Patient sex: F
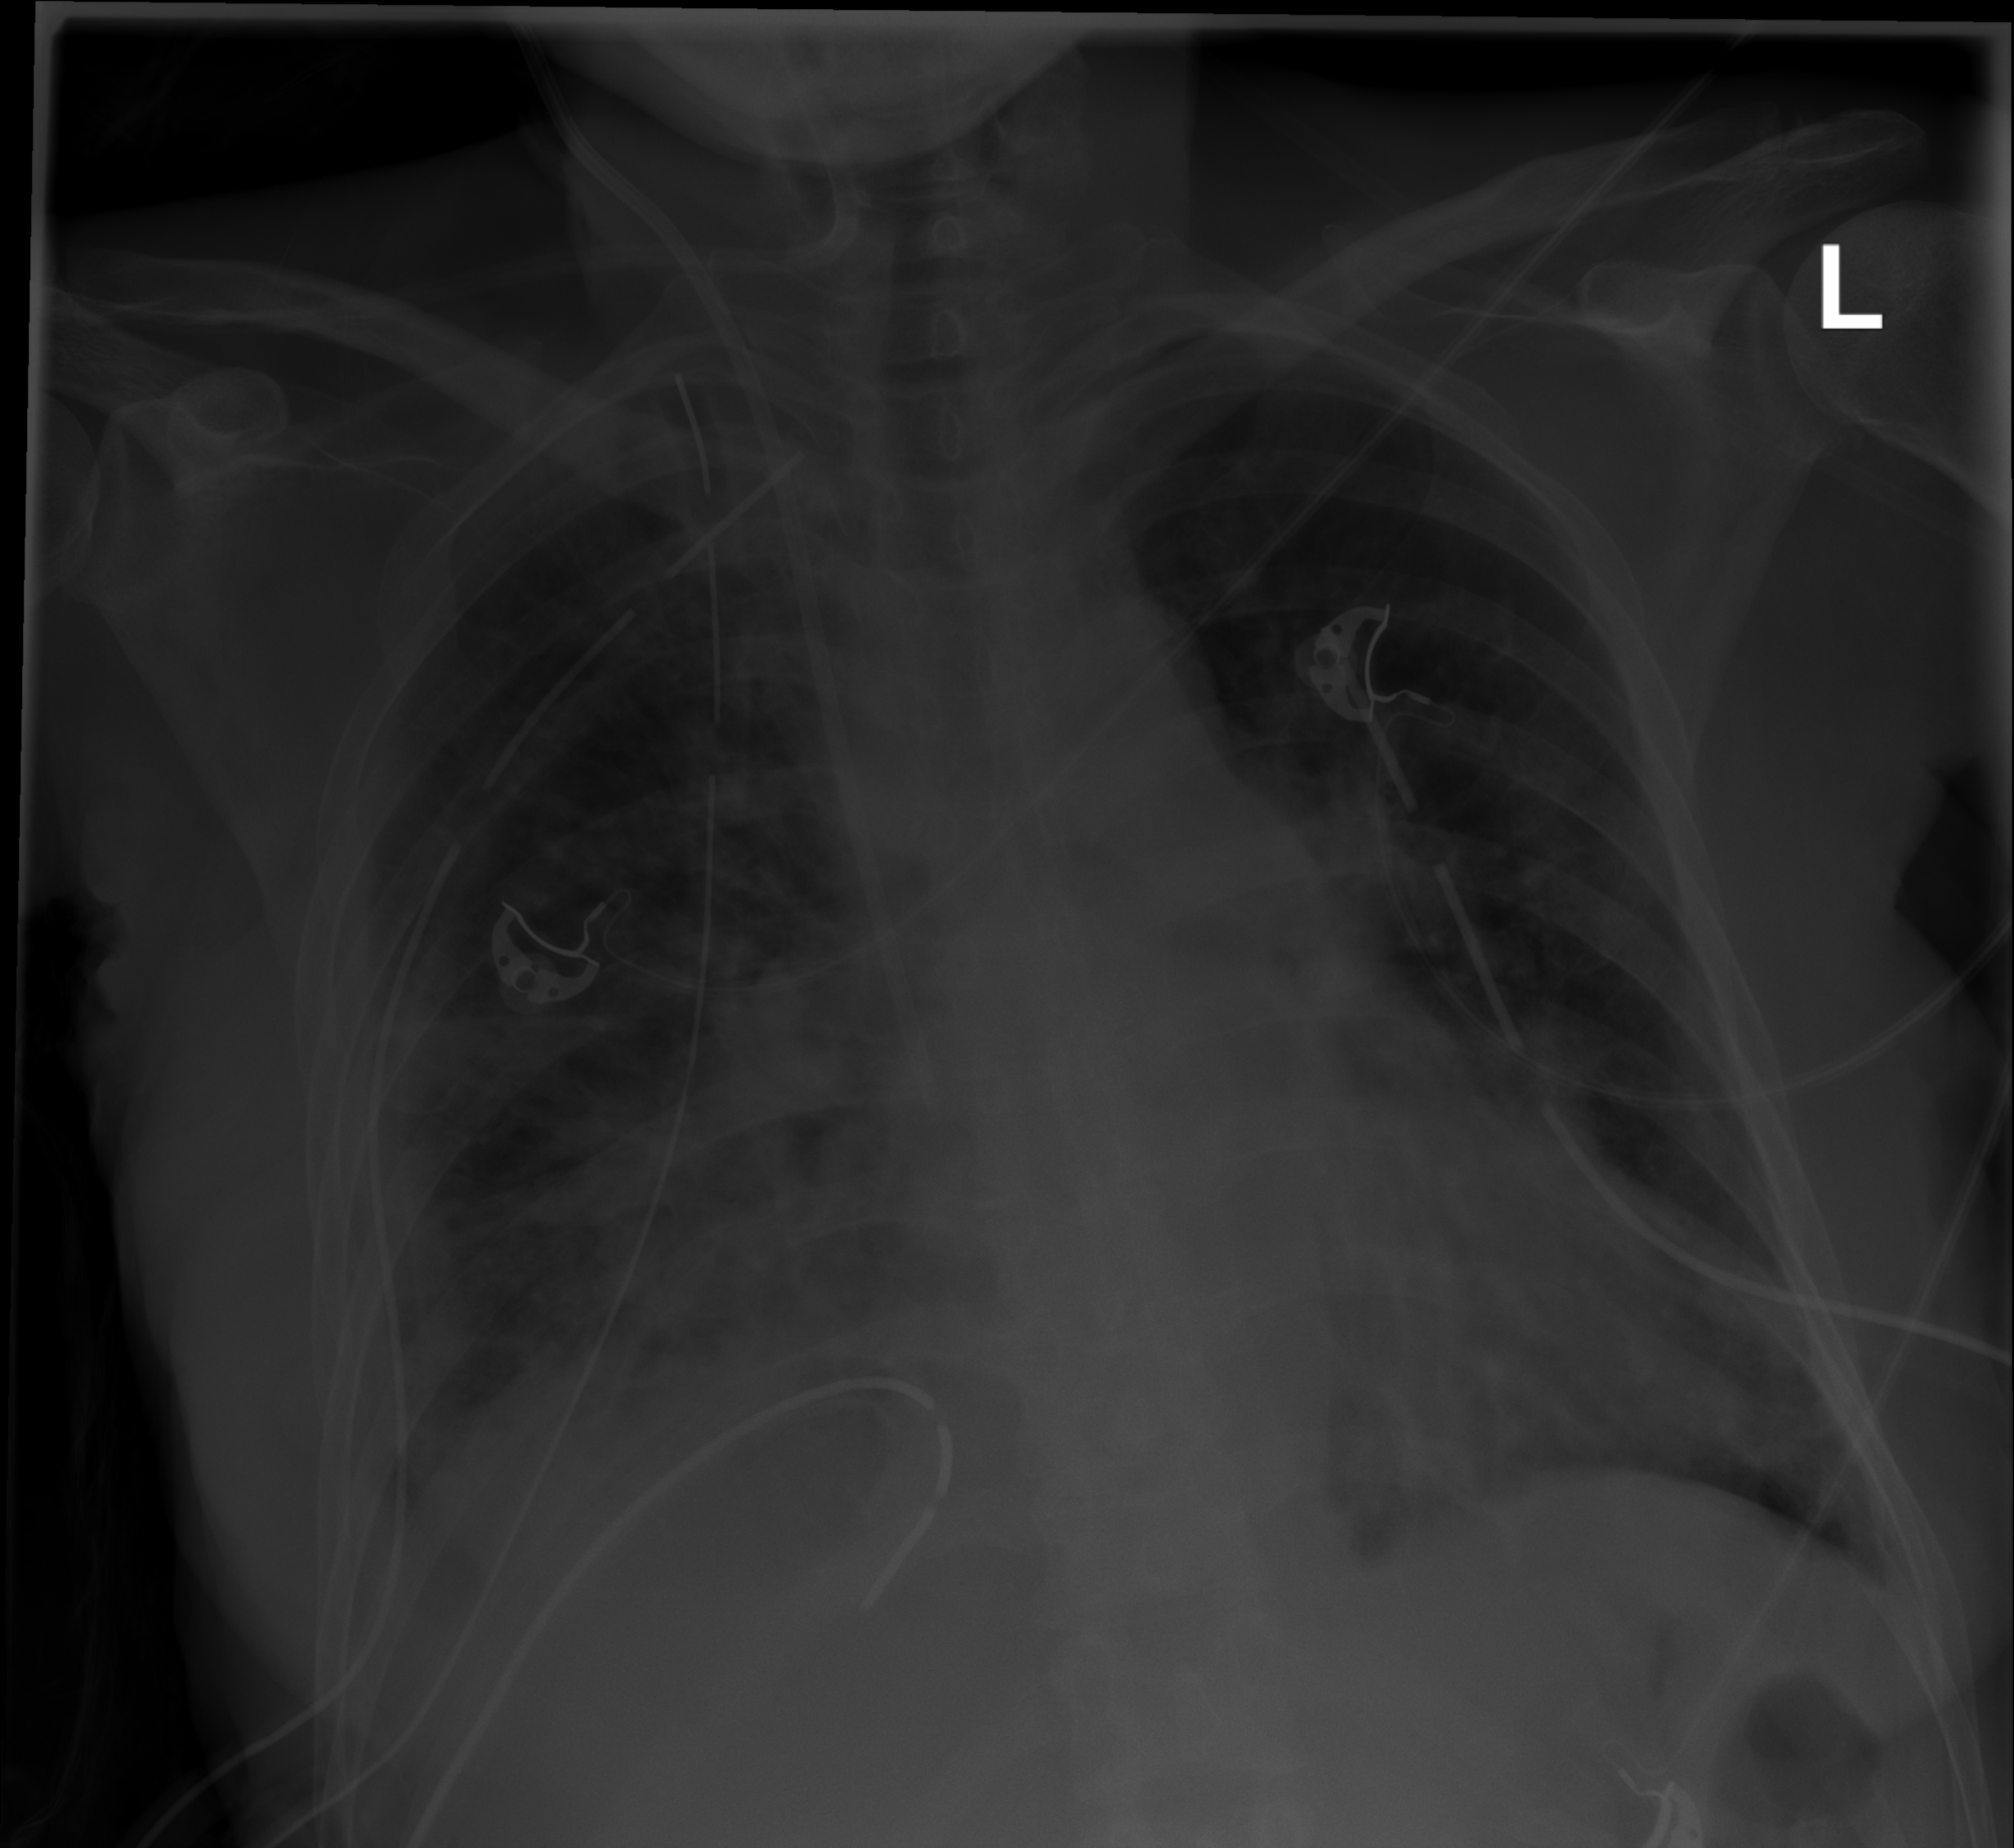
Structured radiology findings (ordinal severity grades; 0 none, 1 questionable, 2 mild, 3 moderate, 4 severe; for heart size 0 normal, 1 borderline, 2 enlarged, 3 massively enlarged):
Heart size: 0
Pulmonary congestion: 0
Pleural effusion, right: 2
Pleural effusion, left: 1
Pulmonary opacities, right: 3
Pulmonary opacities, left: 2
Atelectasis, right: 3
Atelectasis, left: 2